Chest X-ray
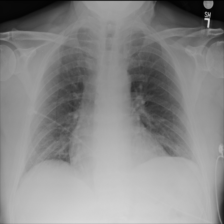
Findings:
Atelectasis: negative
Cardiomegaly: negative
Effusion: negative
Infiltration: negative
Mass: negative
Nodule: negative
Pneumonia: negative
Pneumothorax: negative
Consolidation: negative
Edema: negative
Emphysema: negative
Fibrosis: negative
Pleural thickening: negative
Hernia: negative